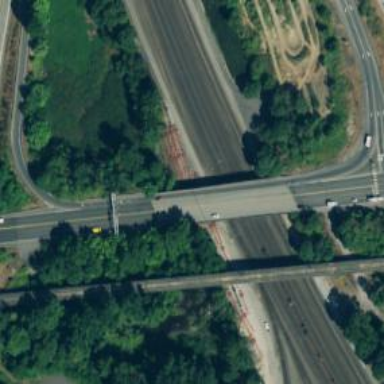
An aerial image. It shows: Motorway link bridge.